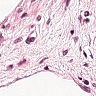
Metastatic tissue present: no